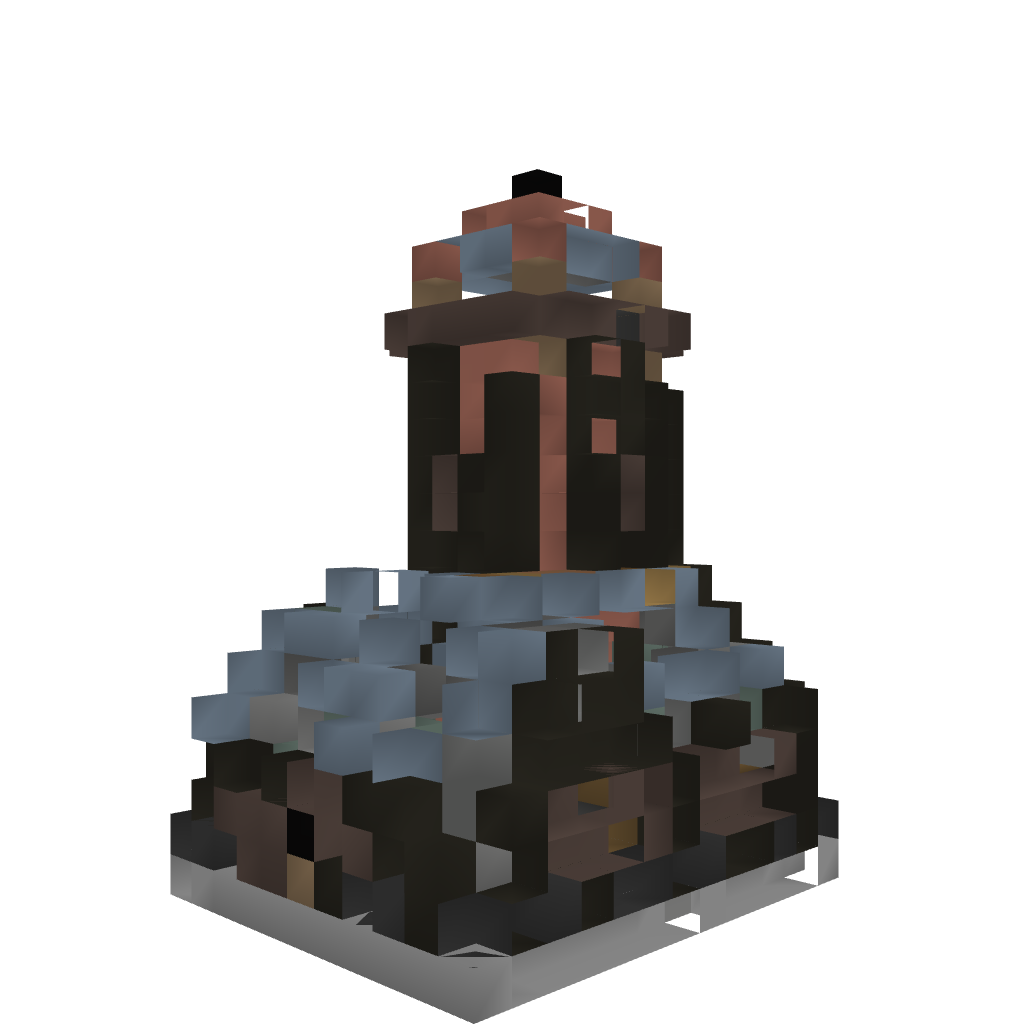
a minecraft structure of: Outpost